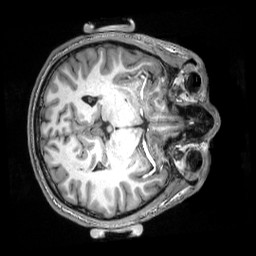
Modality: T1w
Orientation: axial
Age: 23
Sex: male
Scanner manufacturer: siemens
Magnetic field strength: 3 T
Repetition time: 2.53 s
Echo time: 0.0033 s